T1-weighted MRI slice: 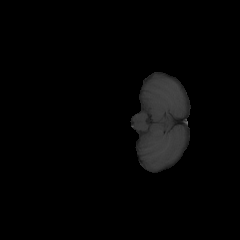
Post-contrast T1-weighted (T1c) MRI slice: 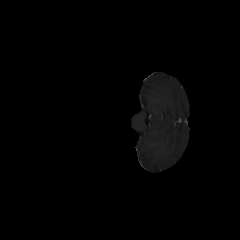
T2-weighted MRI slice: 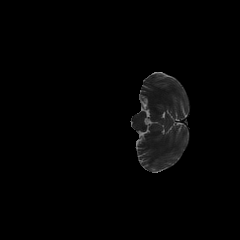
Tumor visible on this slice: no